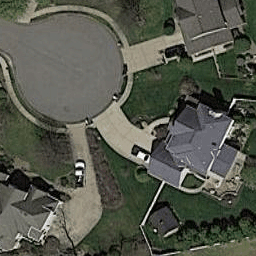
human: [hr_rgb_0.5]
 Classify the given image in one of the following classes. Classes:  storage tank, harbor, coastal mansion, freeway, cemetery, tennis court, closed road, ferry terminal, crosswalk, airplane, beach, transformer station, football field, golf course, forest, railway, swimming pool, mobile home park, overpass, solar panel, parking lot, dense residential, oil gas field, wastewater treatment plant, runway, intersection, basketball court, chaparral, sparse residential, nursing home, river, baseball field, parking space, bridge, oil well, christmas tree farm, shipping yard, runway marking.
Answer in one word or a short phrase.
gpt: closed road